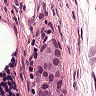
Metastatic tissue present: yes